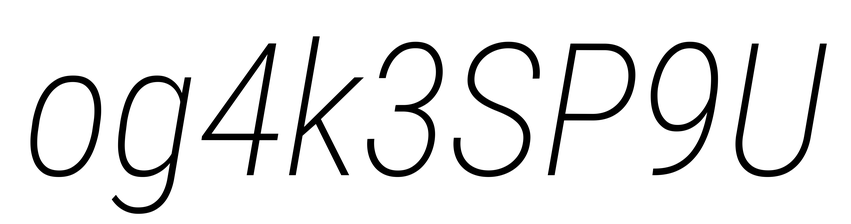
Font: Roboto-Italic_Condensed_ExtraLight_Italic